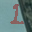
Label: 1